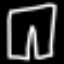
Label: pants